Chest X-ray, AP view. Patient: 55 years old, sex M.
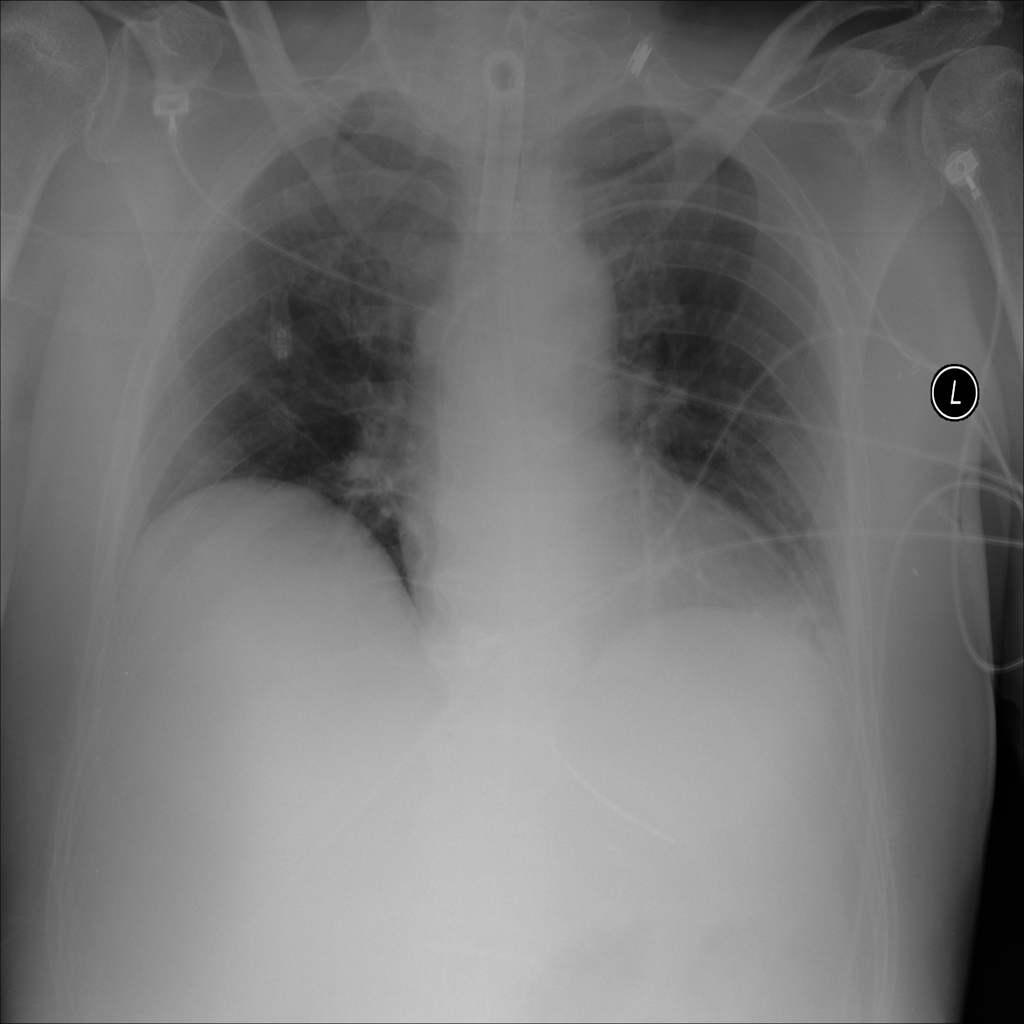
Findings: Atelectasis, Infiltration